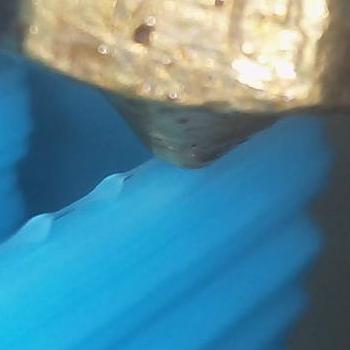
Flow rate: 35%